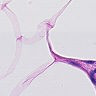
Metastatic tissue present: no